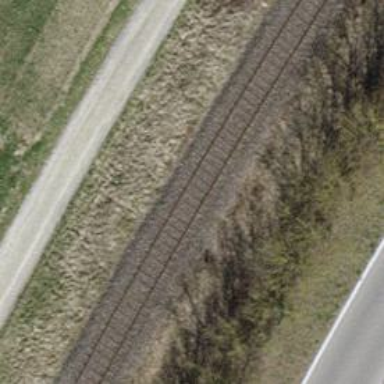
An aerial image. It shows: Preserved railway track with one line.